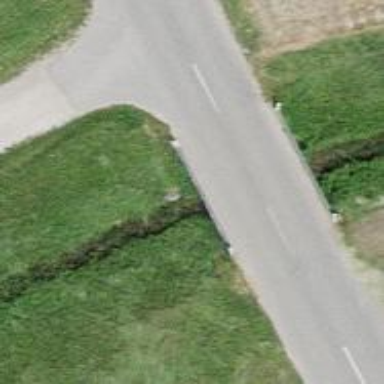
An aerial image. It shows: Tertiary road passing over bridge.